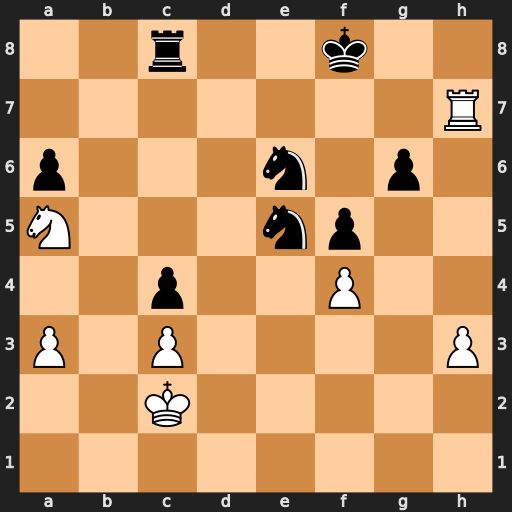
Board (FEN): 2r2k2/7R/p3n1p1/N3np2/2p2P2/P1P4P/2K5/8
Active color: w
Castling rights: -
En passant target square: -
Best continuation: Rh8+ Ke7 Rxc8